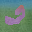
Label: 2